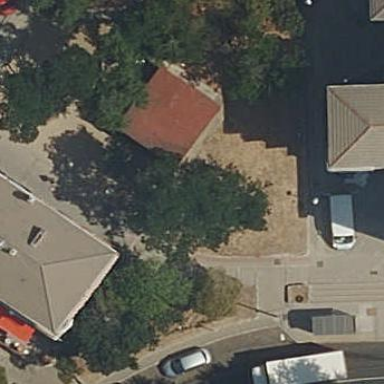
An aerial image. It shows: Garden with kerb border.